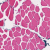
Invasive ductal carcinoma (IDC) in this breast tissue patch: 0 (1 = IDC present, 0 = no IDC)